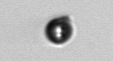
Label: bead